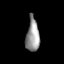
Tissue: lung
Cell type: Endothelial cells
Senescence score: 0.6333
Nuclear area (px): 434
Mean DAPI intensity: 149.429